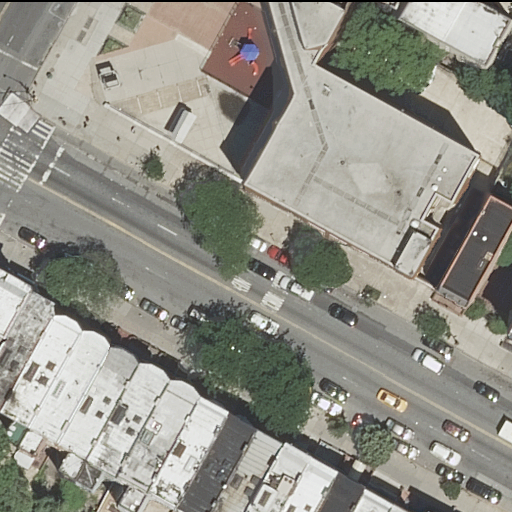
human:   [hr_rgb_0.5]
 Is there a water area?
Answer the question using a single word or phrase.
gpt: no

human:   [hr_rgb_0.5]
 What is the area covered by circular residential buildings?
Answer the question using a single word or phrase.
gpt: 0m2

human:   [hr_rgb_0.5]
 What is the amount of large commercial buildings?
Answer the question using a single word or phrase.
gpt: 0

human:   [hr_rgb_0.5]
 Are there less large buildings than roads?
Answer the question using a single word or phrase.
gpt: yes

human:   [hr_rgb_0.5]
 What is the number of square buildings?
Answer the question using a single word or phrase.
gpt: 0

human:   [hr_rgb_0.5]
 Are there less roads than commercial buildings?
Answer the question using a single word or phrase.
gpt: no

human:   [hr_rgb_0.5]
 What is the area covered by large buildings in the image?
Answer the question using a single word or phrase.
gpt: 1166m2

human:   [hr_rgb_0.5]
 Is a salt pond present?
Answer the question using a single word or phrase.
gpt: no

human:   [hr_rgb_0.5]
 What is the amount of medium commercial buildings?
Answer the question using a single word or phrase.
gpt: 0

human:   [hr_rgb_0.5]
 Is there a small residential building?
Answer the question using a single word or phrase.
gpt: yes

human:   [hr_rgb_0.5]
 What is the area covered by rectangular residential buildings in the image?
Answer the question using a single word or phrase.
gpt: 686m2

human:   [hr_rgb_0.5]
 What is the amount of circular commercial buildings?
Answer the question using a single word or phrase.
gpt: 0

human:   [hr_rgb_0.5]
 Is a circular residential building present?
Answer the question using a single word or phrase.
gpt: no

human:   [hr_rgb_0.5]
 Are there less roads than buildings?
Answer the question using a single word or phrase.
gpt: yes

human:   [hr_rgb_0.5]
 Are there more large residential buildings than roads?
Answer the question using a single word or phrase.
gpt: no

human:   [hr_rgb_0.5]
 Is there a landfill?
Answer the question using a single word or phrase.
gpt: no

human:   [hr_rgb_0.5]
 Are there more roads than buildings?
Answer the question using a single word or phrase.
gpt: no

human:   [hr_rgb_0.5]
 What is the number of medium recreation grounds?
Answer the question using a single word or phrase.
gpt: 0

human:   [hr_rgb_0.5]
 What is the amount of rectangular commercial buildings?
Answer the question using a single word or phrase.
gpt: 0

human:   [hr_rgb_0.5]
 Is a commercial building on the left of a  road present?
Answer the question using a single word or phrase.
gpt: no

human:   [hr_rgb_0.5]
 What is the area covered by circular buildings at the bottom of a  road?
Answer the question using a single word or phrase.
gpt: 0m2

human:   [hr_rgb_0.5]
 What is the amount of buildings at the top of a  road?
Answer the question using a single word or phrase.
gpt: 4

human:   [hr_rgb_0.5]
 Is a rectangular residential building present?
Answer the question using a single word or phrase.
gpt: yes

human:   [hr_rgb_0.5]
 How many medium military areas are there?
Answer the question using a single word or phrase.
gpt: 0

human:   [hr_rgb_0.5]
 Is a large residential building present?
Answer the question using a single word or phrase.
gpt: yes

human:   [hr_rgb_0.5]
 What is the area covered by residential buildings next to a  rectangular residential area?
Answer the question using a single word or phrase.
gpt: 0m2

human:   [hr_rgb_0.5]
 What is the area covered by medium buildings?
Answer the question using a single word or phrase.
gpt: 1753m2

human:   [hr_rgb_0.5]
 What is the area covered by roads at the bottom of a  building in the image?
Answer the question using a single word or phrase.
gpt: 0m2

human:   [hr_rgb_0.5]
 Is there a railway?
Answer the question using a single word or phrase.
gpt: no

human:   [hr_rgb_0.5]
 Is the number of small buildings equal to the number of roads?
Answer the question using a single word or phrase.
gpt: no

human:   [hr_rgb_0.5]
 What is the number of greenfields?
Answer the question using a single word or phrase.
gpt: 0

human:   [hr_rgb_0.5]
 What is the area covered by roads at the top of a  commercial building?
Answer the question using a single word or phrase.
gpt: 0m2

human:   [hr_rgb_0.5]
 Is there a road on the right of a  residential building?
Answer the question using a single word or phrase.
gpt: yes

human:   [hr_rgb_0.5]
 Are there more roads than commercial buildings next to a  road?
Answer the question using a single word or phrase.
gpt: yes

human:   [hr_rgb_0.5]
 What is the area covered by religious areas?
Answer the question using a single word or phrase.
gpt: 0m2

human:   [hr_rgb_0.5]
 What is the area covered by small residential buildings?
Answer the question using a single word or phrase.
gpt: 385m2